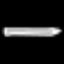
Label: pencil